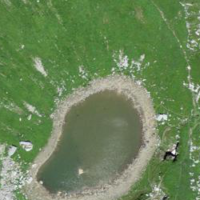
EUNIS habitat code: 23
Species observed at this site:
Crepis pyrenaica